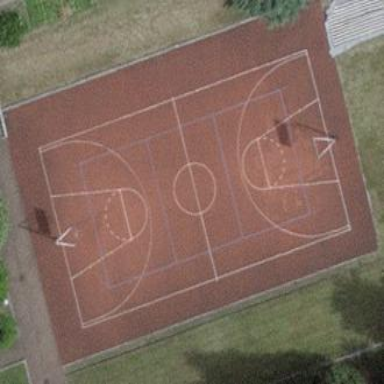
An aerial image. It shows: Tartan basketball court on the leisure land pitch.